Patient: sex M, age 69
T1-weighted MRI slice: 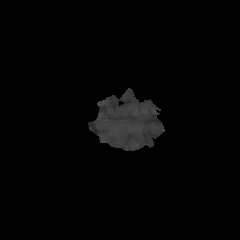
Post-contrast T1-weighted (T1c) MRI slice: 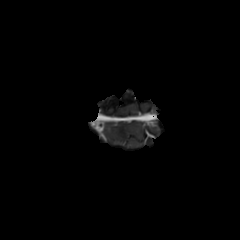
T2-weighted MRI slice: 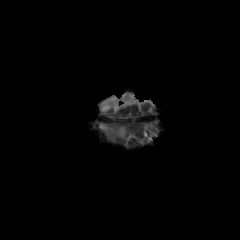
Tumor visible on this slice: yes
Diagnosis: Glioblastoma, IDH-wildtype
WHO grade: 4